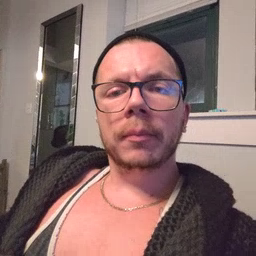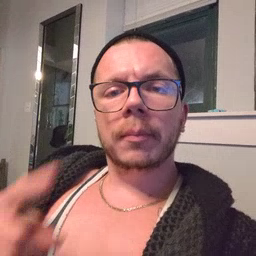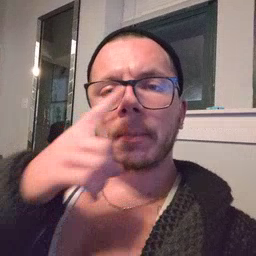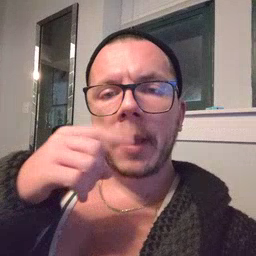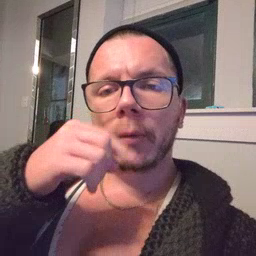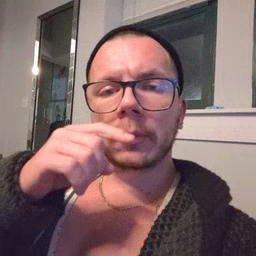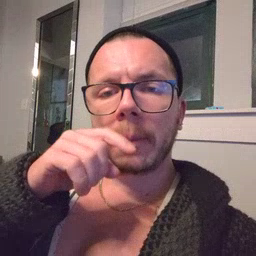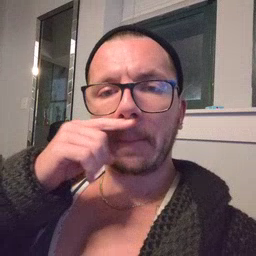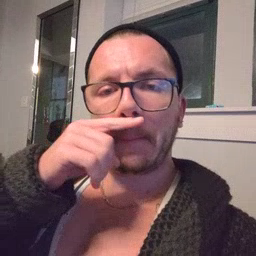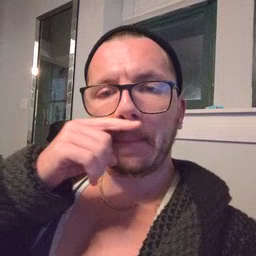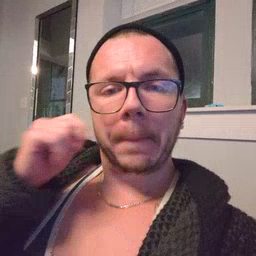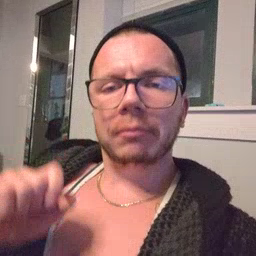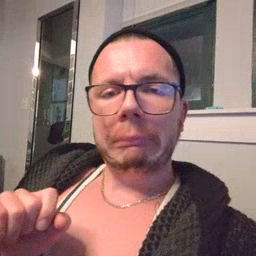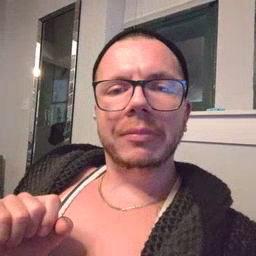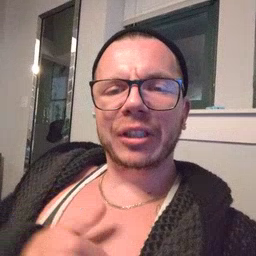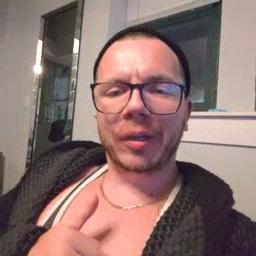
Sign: mouse